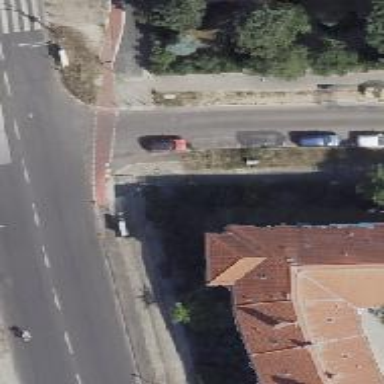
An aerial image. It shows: Road with "give way" sign.